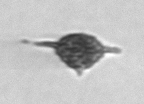
Label: Dictyocha